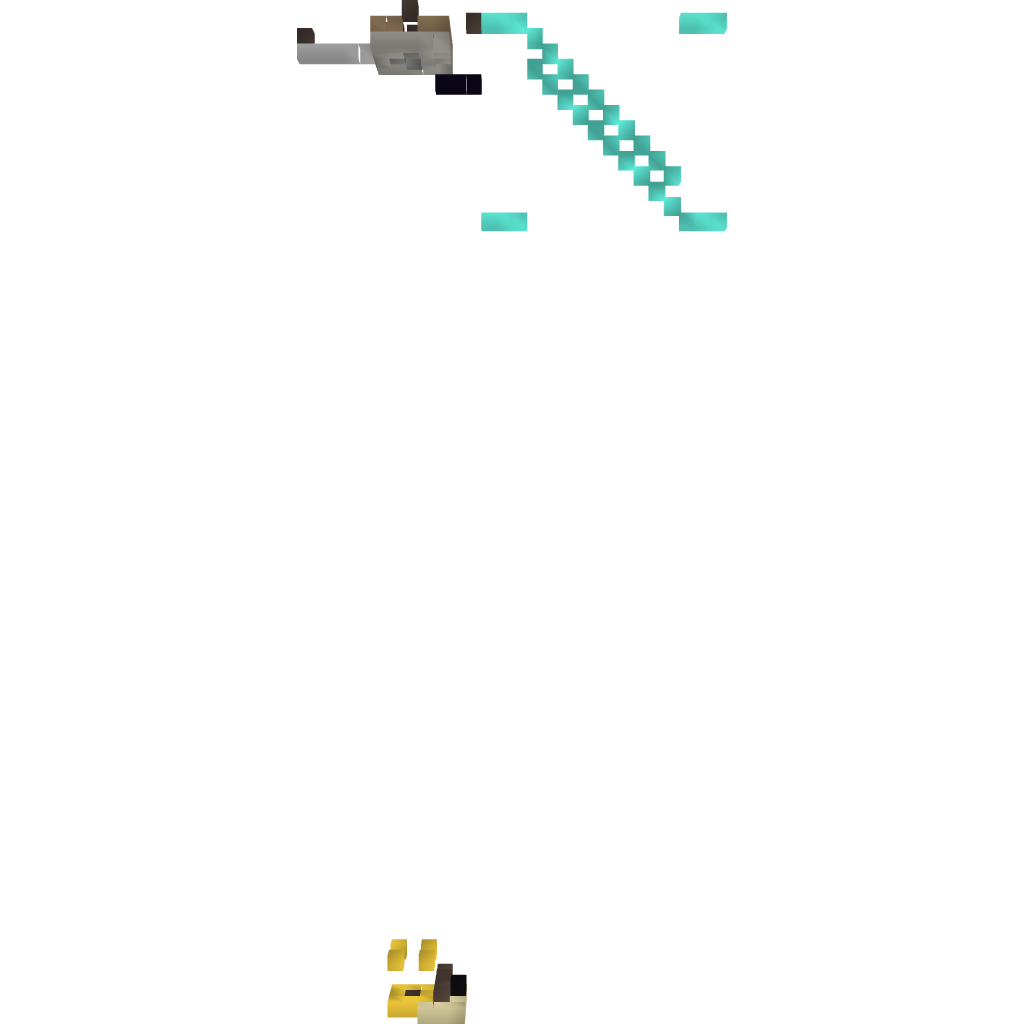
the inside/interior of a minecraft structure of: compass